Question:
'''
/* Left menu */
.leftMenu{
width: 200px;
border:2px solid green;
float:left;
background-color:#c0c0c0;
}
/* Main Content area */
.mainBox{
border:2px solid red;
background-color: #ffffff;
}
.mainWrapper{
border:2px solid white;
}
'''
With
'''
<div class="mainWrapper">
<div class="leftMenu">
left
</div>
<div class="mainBox">
main<br /><br /><br /><br /><br />
</div>
<div class="clear"></div>
</div>
'''
How the blazes do I get the left menu to extend to the bottom?
Please note I've tried faux columns but they just don't work as the white main box just is at the front for some reason.
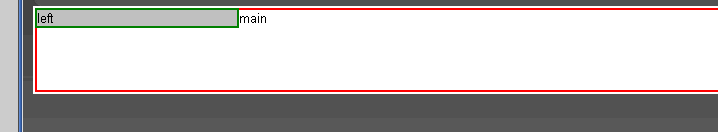
Answer: What about this?
<URL>
I've added 'postion:absolute' , 'top:0' and 'bottom:0' to your leftmenu
I've given mainBox 'padding-left: 205px'
I've given mainWrapper 'position:relative'
Feel free to add content to mainBox to see that leftMenu grows as well.
---
To finish this off and make it <URL>, add:
'''
.leftMenu, .mainBox {
min-height: 250px;
height: auto !important;
height: 250px;
}
'''